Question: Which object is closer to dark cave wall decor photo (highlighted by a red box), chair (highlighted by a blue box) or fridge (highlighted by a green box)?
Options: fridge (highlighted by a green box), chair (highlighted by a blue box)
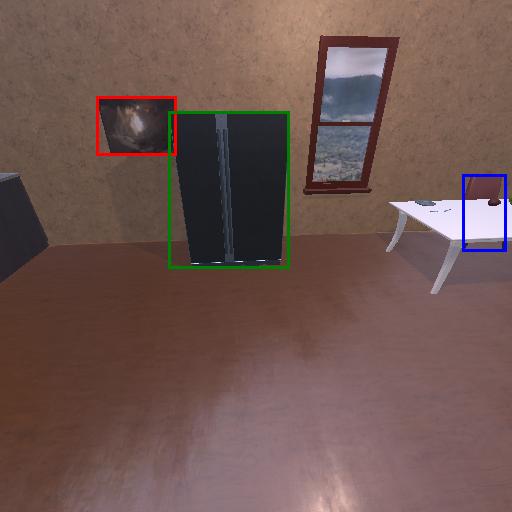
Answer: fridge (highlighted by a green box)